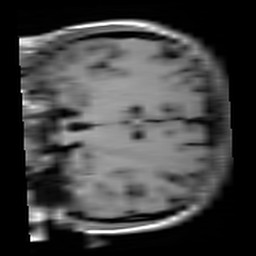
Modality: T1w
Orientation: coronal
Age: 22
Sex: female
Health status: healthy
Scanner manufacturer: siemens
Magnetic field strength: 3 T
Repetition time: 4.1 s
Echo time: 0.0085 s